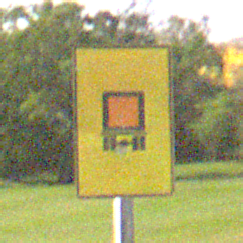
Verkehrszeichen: KennzeichnungspflichtigeFahrzeugeGefaehrlicheGueterOhnePfeilsymbol
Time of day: Night
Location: Outdoor (Nature)
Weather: Clear
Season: NotSpecified
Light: Natural